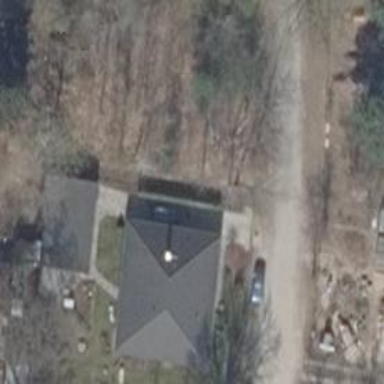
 oriented along the building and colored grey."